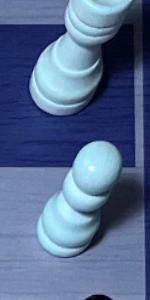
Label: Pawn_White